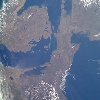
Label: land